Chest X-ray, AP view. Patient: 60 years old, sex F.
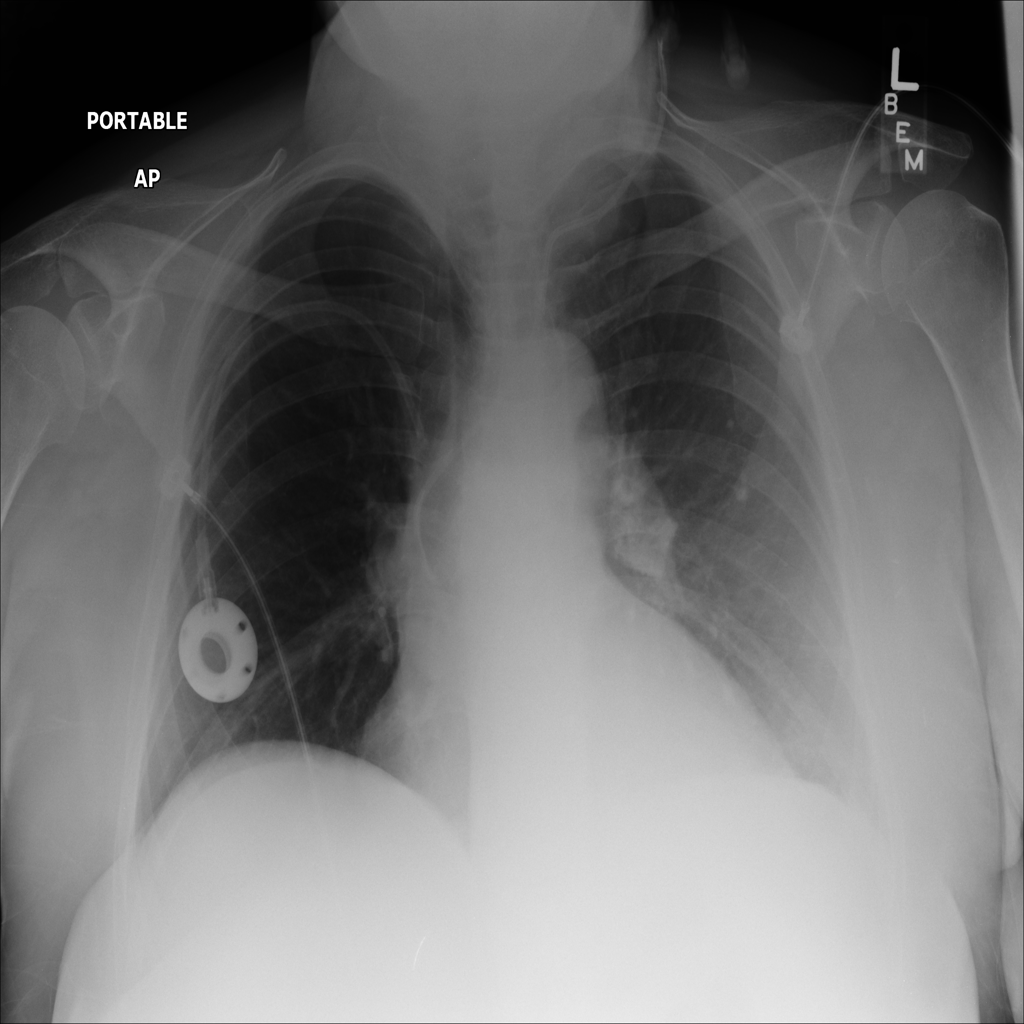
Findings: No Finding